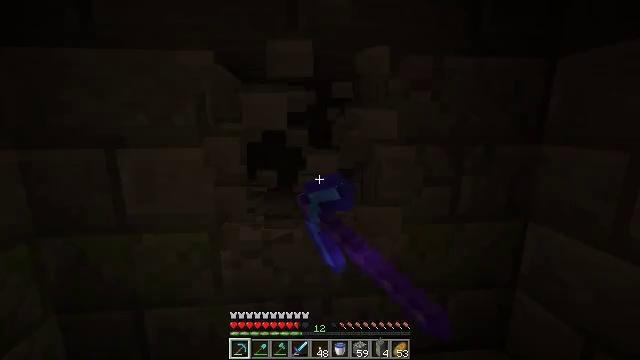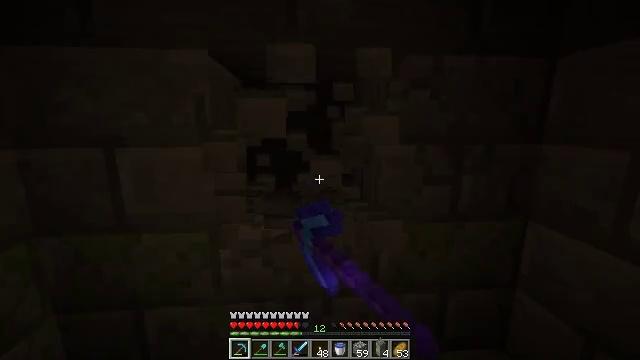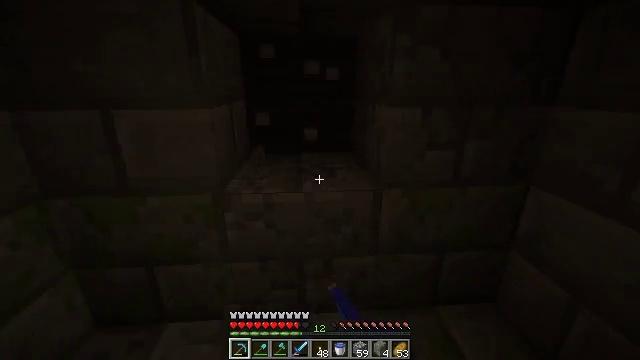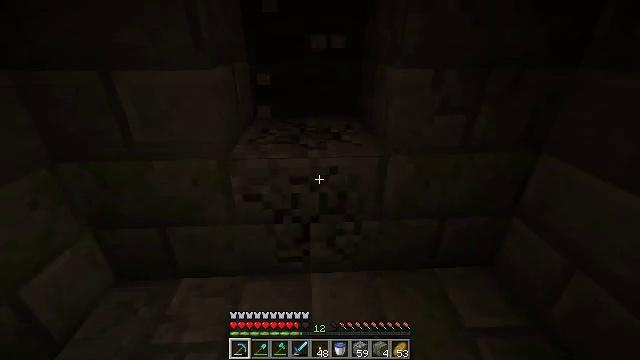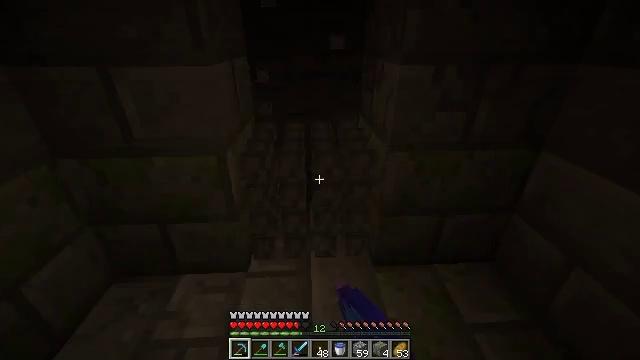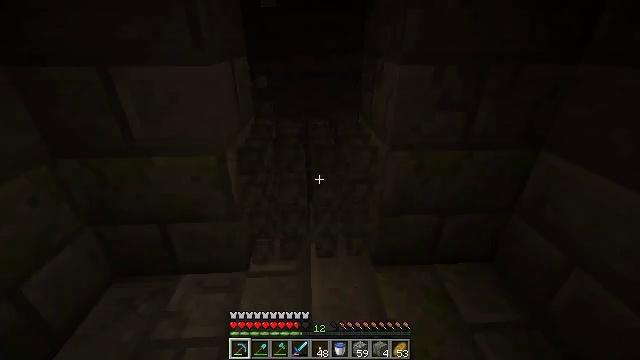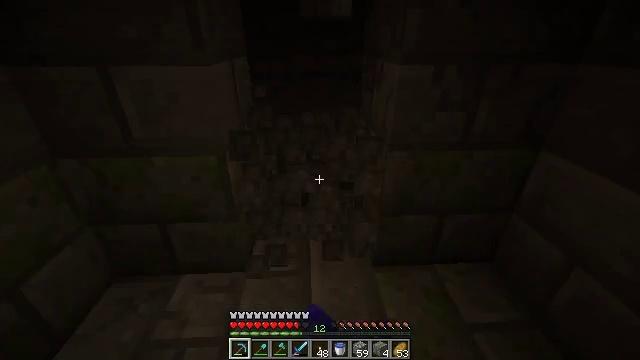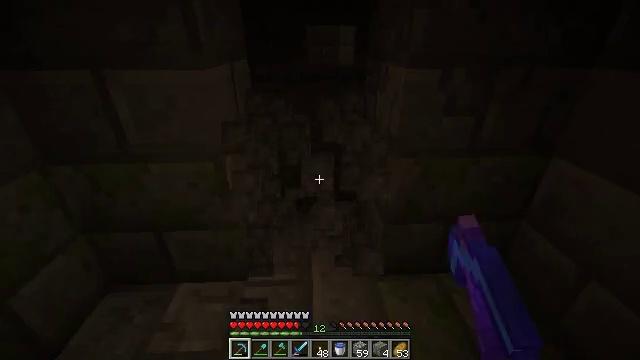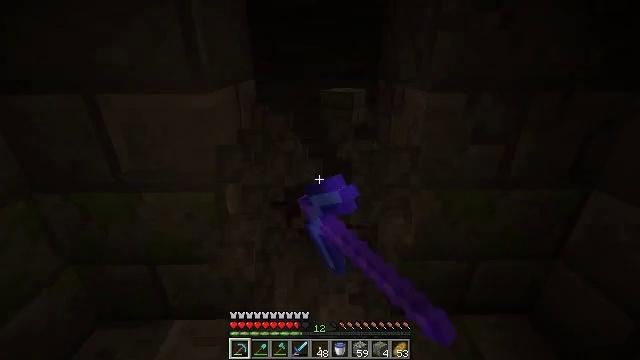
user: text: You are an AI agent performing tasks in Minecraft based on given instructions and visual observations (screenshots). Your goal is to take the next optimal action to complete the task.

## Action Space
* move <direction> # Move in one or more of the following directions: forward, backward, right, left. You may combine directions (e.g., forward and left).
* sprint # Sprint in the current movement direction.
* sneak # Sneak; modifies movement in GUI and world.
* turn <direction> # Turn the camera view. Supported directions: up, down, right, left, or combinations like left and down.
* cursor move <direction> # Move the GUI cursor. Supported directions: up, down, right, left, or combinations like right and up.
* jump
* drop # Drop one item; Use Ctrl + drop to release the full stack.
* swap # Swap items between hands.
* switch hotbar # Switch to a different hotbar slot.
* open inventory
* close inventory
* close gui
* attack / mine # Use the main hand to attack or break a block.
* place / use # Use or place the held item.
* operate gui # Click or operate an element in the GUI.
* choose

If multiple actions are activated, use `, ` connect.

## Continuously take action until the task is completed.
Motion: motion action
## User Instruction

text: Harvest the cracked stone bricks for building.
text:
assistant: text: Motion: attack / mine
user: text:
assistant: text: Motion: turn down, attack / mine
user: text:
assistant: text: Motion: turn left and down, attack / mine
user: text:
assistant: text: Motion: attack / mine
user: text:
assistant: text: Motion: attack / mine
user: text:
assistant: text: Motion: attack / mine
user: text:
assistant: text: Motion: move forward, attack / mine
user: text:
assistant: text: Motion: move forward, turn left and up, attack / mine
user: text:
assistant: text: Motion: attack / mine